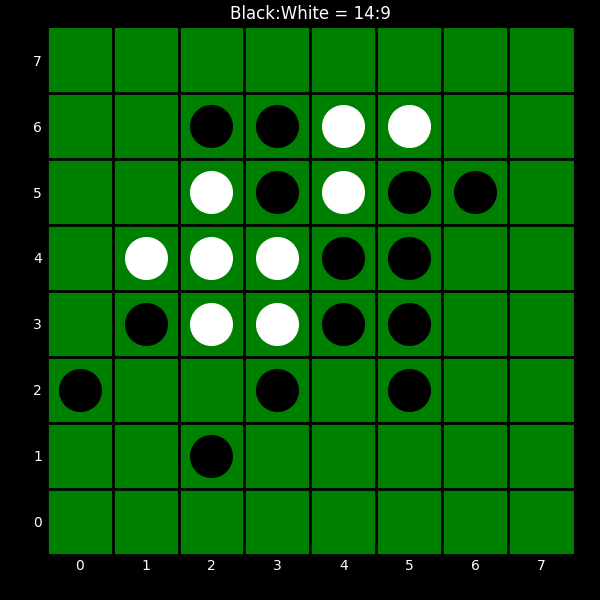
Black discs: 14
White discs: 9